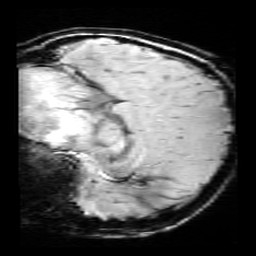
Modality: SWI
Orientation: sagittal
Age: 9
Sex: female
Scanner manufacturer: siemens
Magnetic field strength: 3 T
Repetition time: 0.027 s
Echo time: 0.02 s